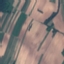
Land use / land cover: PermanentCrop